Interaction volume radius: 10 \u00c5
Interaction volume height: 10 \u00c5
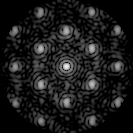
Disorder parameter: 0.2839